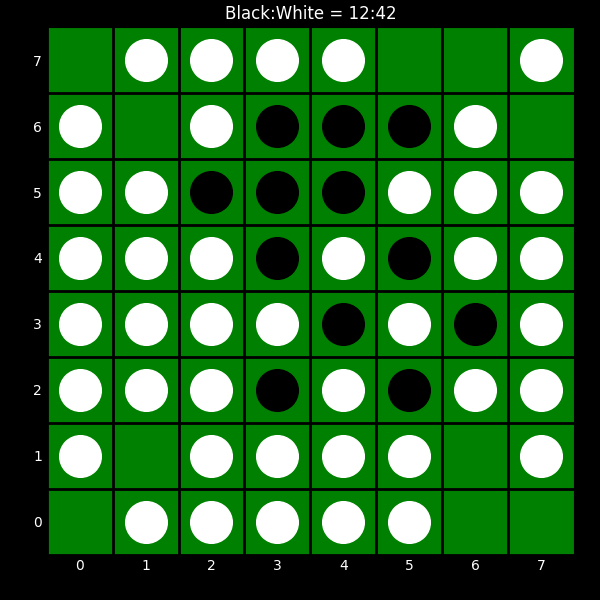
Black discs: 12
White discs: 42